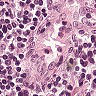
Metastatic tissue present: yes